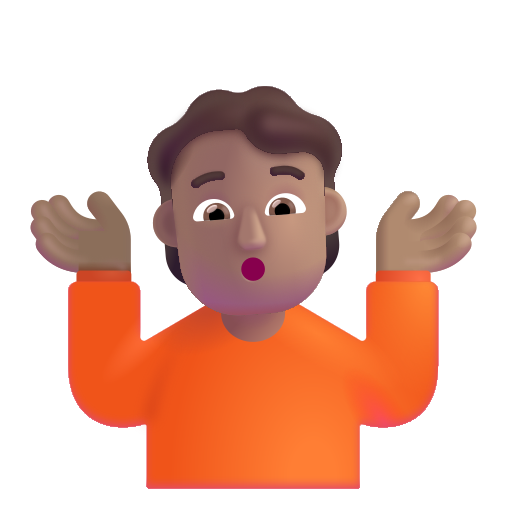
person shrugging color